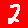
Digit: 2